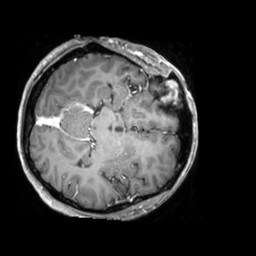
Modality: T1w
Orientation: axial
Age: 44
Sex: female
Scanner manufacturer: philips
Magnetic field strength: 3 T
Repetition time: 0.009865 s
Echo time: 0.004593 s